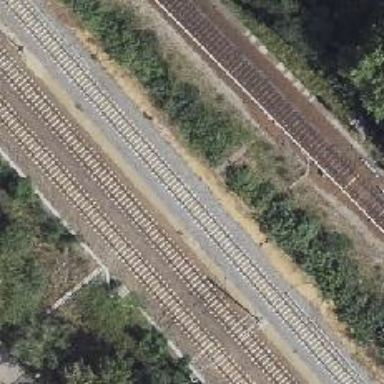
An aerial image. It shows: Electrified light rail railway.